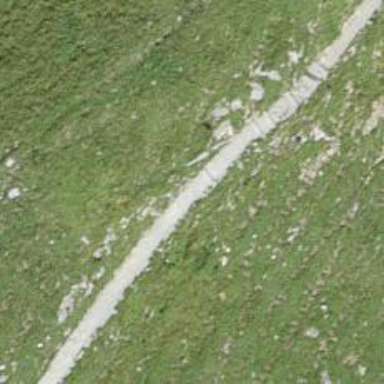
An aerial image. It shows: Ground path with excellent trail visibility.